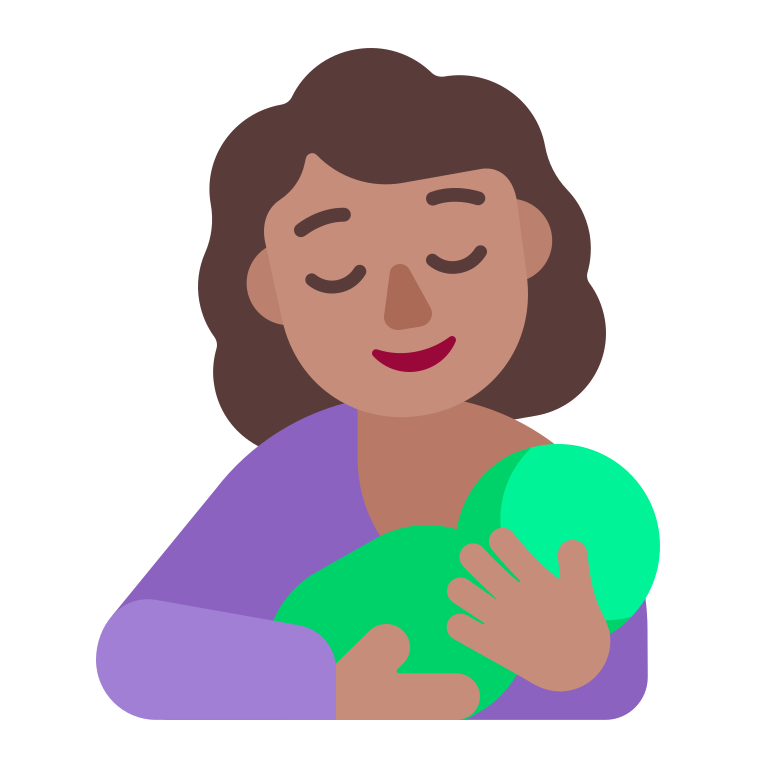
breast feeding flat